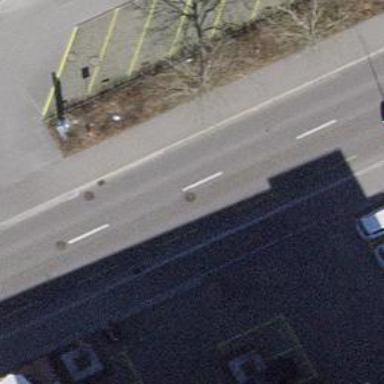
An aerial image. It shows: Secondary road with asphalt surface. There is cycle lane on the left side and trolley wires above the road.